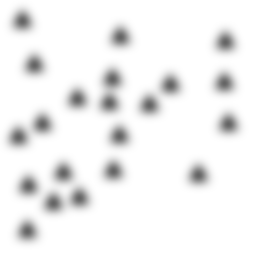
Squares: 0
Triangles: 21
Stars: 0
Total shapes: 21